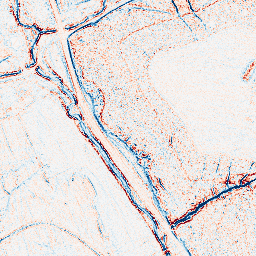
Category: edge_preserving
Decomposition family: bilateral
Decomposition parameters: d: 5
sigma_color: 50
sigma_space: 100
Upsampling method: lanczos
Upsampling parameters: scale: 2
Upsampling scale: 2